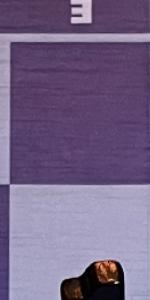
Label: Empty